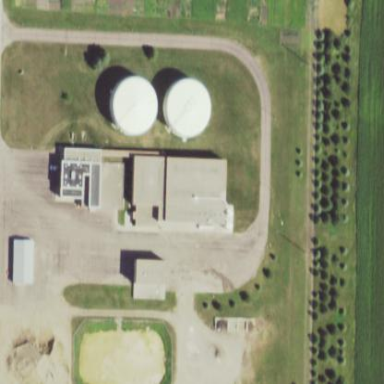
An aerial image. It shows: Water works facility.